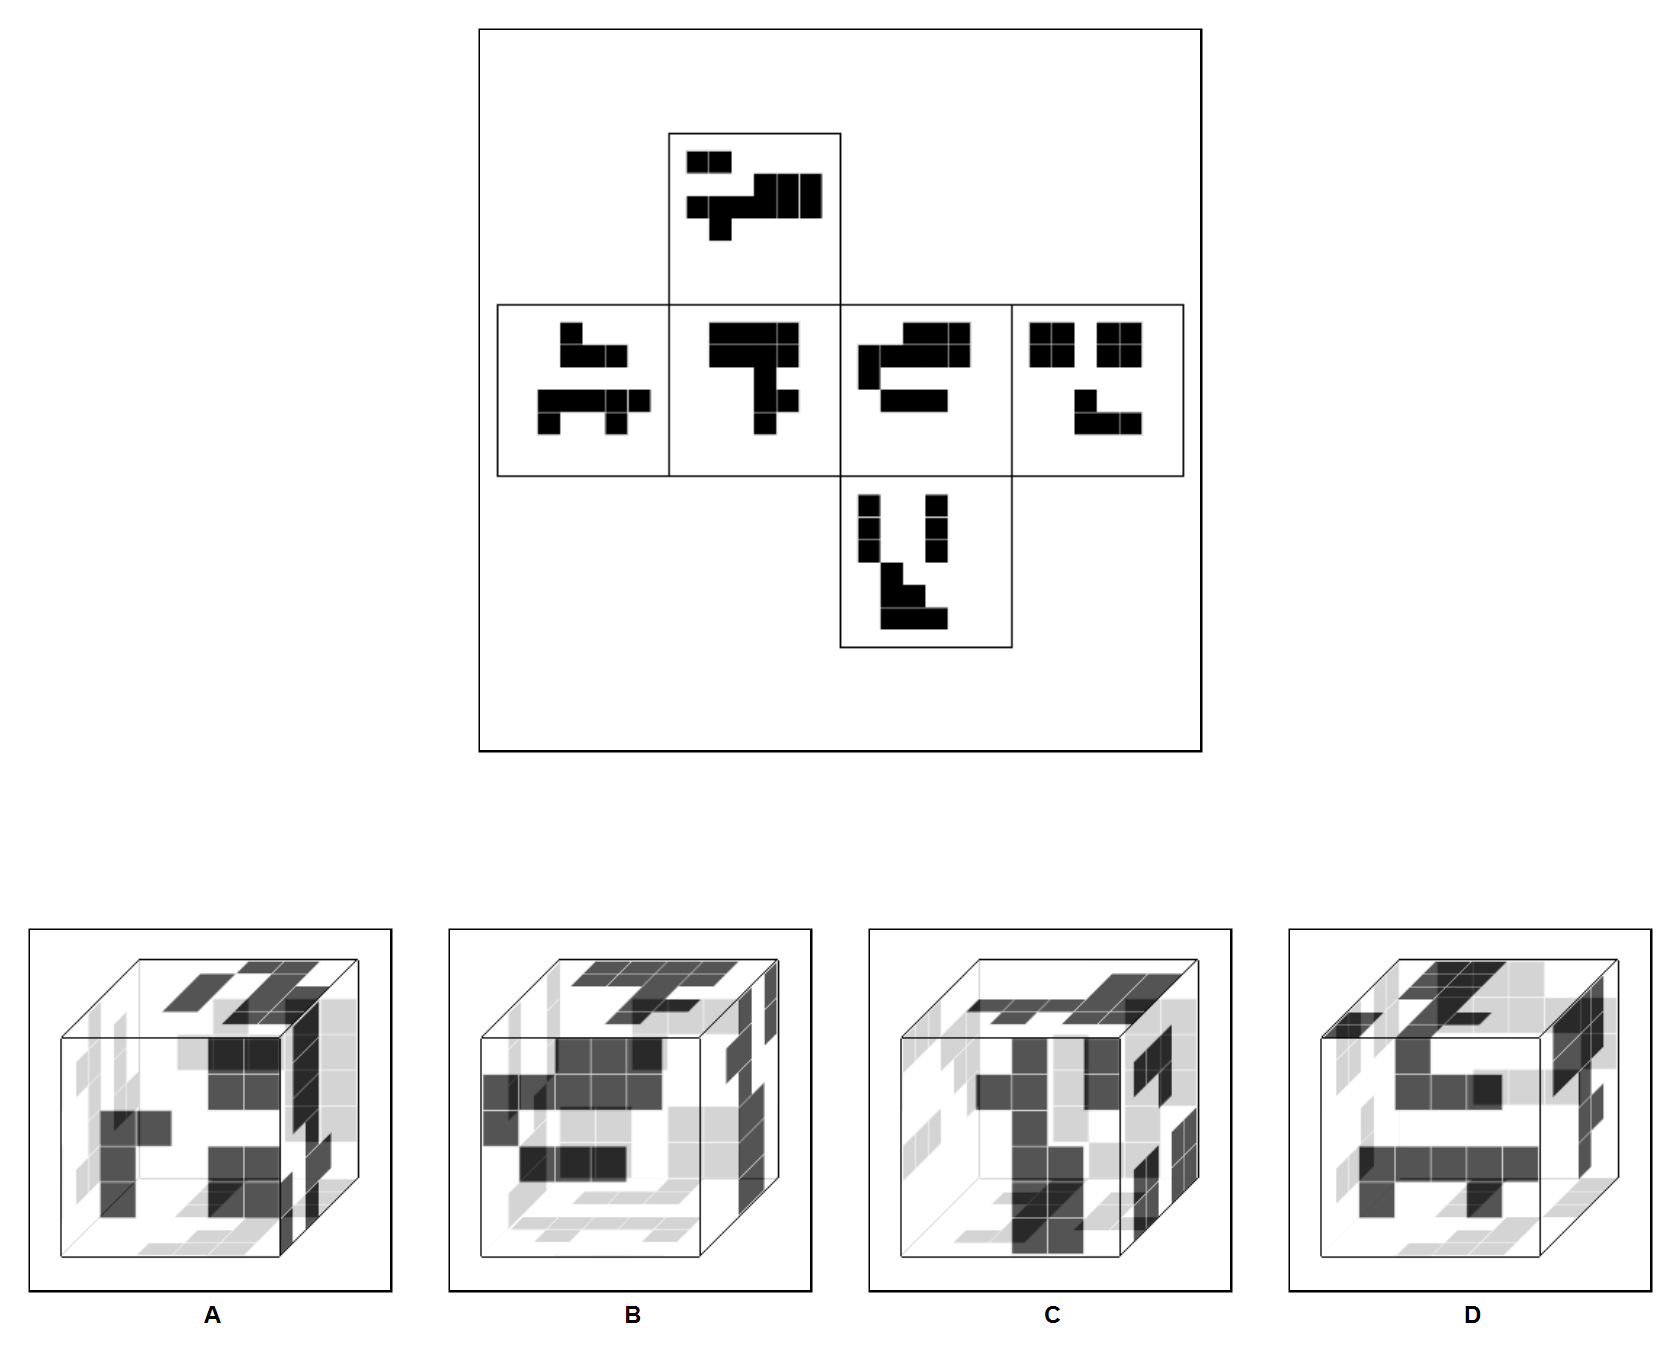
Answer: D